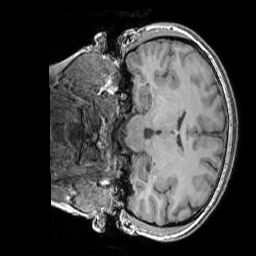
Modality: T1w
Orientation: coronal